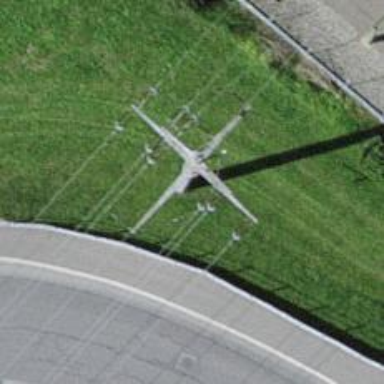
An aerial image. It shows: Three cables of power line.